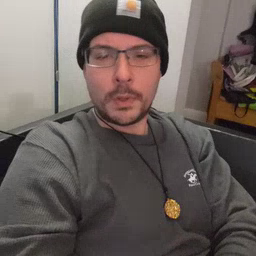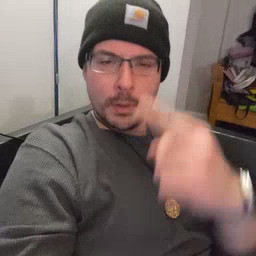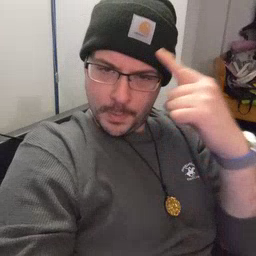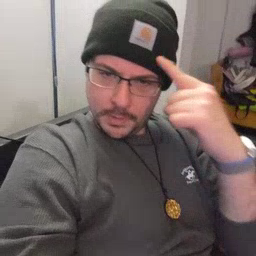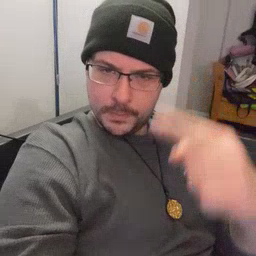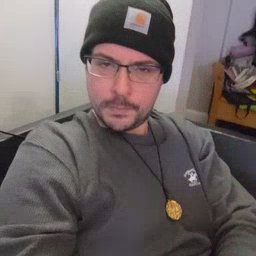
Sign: penny